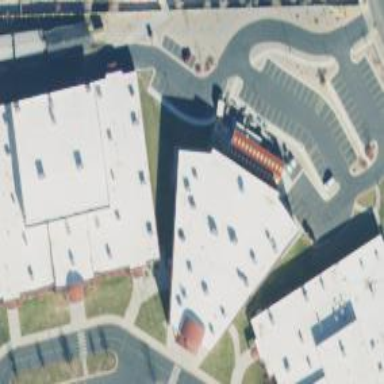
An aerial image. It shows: School.